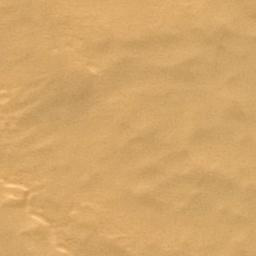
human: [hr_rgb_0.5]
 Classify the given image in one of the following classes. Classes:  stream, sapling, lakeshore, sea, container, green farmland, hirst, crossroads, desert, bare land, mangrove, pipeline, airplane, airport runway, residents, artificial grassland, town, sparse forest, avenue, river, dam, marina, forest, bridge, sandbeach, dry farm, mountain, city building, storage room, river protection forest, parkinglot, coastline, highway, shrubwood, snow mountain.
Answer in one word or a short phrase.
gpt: desert